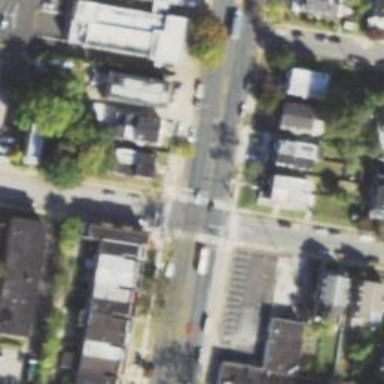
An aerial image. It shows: Marked road crossing.